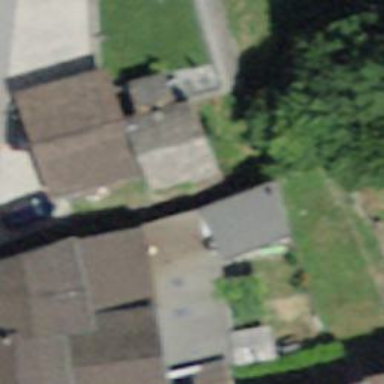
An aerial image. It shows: Garage building.